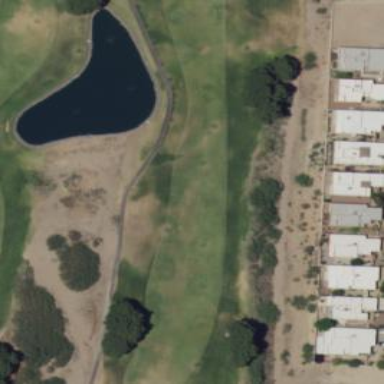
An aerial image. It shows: Grassy golf fairway.